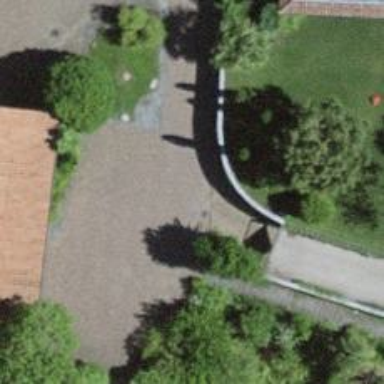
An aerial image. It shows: Unpaved driveway designed for service vehicles.